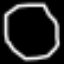
Label: octagon